Question:
I want to create a form similar to this on my website. Unfortunately, when I lower the opacity of the div conaining my form elements, the e-mail, password, and text all reduce in opacity as well. How can I make a form like this where only the surrounding box is see-through, but my login elements, title, and buttons are not?
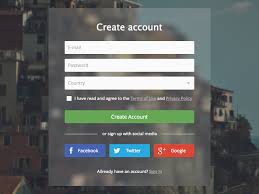
Answer: Create a 'div' with 'background:rgba( 255, 255, 255, 0.3 );' and than simply add the inputs which than could look somehow like this:
'''
.login_wrapper {
width:300px;
height:375px;
background: rgba( 255, 255, 255, 0.3 );
margin:0 auto;
}
.login_wrapper h1 {
padding-top:30px;
text-align:center;
color:#fff;
}
.login_wrapper input[type=text] {
width:80%;
height: 25px;
margin-left: 10%;
margin-top: 10px;
}
body {
height: 100%;
width: 100%;
background:url("https://unsplash.imgix.net/photo-1428591501234-1ffcb0d6871f?dpr=2&fit=crop&fm=jpg&q=75&w=1050");
background-size:cover;
}
'''
'''
<div class="login_wrapper">
<h1>Create Account</h1>
<input type="text"/>
<input type="text"/>
<input type="text"/>
</div>
'''
I think you now get the idea.